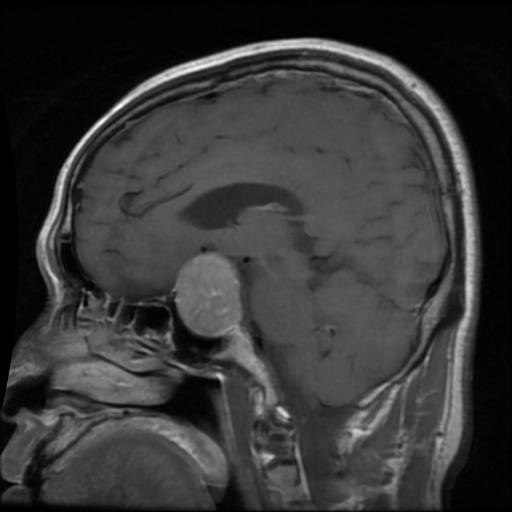
Label: pituitary